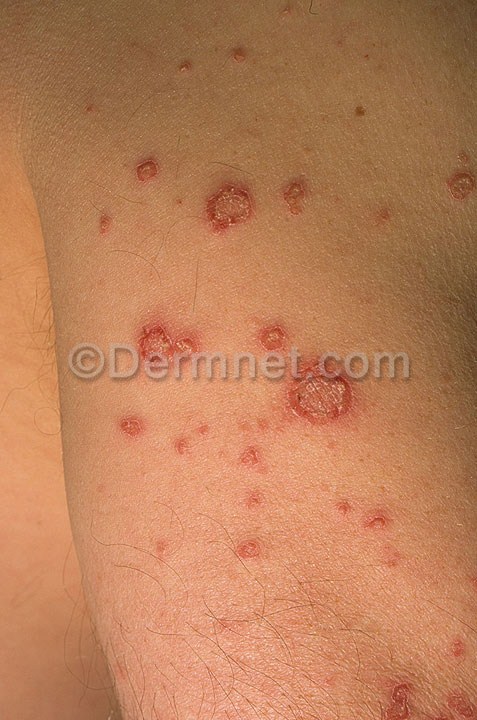
Disease: Eczema Photos